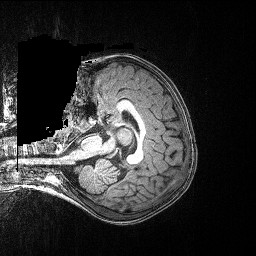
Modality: T1w
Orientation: axial